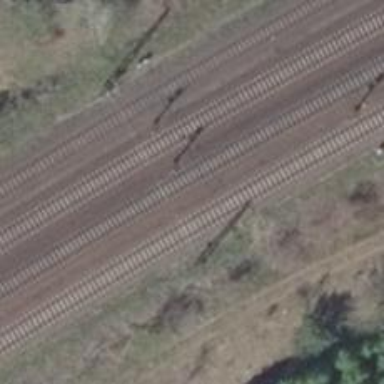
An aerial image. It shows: Railway signal.